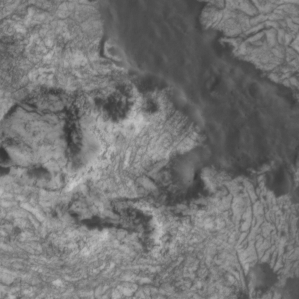
Label: non_frost